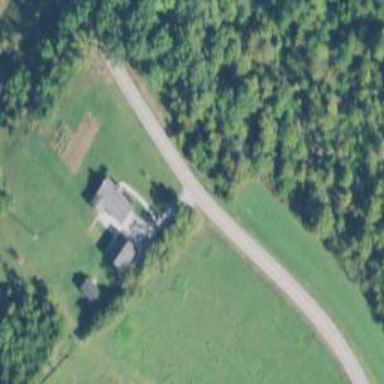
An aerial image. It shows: Driveway leading to service road.